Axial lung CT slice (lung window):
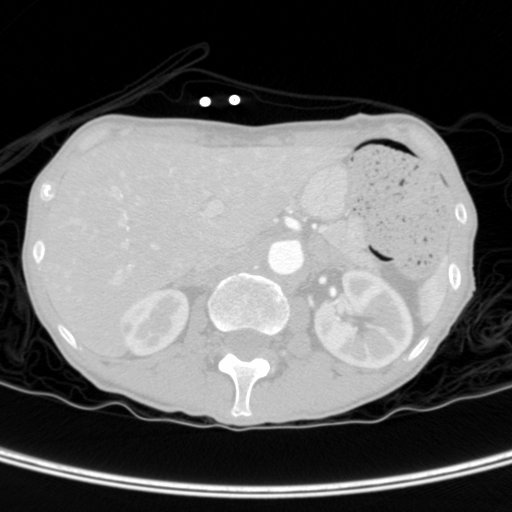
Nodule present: no